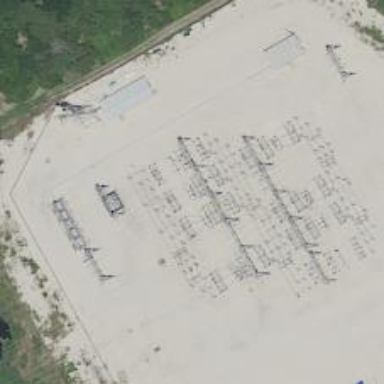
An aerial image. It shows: Switch for power supply.